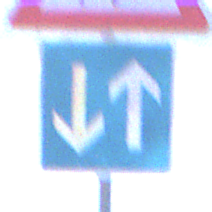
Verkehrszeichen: VorrangVorGegenverkehr
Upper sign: KinderRechts
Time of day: MorningAfternoon
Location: Outdoor (Nature)
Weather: Clear
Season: NotSpecified
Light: Natural